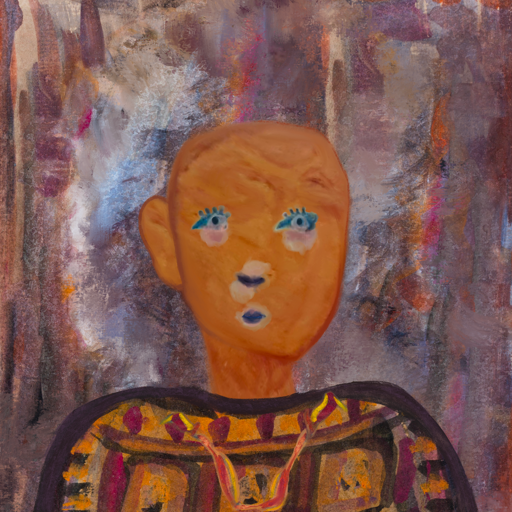
Background: Hypocrite, Head And Neck Front: Pious_Lady, Face Front: Hill_Girl, Bust: Doll, Hair Front: Blank, Head Accessory: Blank, Second Necklace: Gypsy_Mother_1, Necklace: Blank, Baby: Blank